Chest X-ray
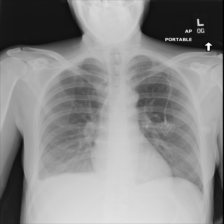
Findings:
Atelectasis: negative
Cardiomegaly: negative
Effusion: positive
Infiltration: negative
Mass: negative
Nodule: negative
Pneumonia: negative
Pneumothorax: negative
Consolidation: negative
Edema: negative
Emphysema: negative
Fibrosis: negative
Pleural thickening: negative
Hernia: negative